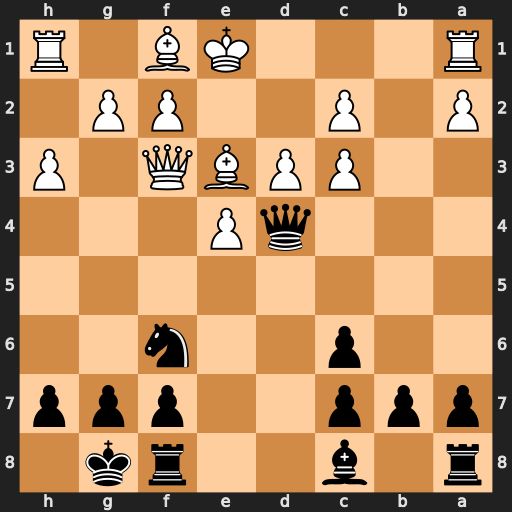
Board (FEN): r1b2rk1/ppp2ppp/2p2n2/8/3qP3/2PPBQ1P/P1P2PP1/R3KB1R
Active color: b
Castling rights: KQ
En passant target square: -
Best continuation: Qxc3+ Bd2 Qxa1+